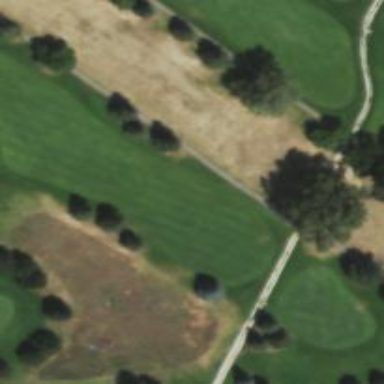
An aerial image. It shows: Pathway for golfing.